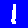
Digit: 1